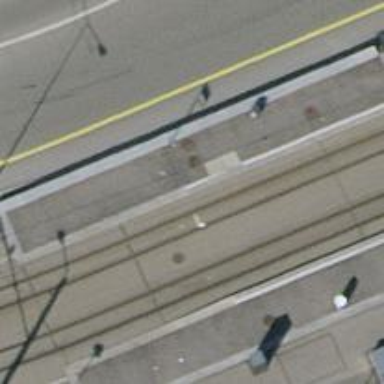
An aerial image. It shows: Tram stop with public transport stop position.